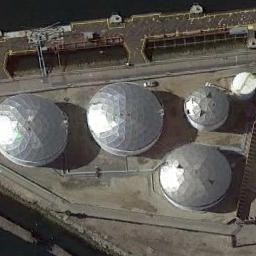
Label: storage tanks